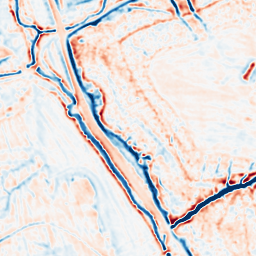
Category: multiscale
Decomposition family: dog_multiscale
Decomposition parameters: sigma_ratio: 1.4
n_scales: 3
base_sigma: 1
Upsampling method: bicubic
Upsampling parameters: scale: 8
Upsampling scale: 8